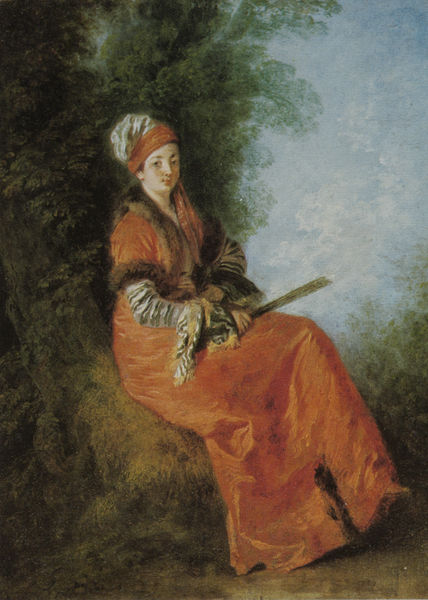
Titel: La rêveuse, Die Träumerin
Künstler: Antoine Watteau
Standort: Chicago (Illinois)
Institution: The Art Institute of Chicago
Schlagwörter: baum, blau, blätter, fuß, gemälde, hand, himmel, laub, umhang, weiß, wolken, bäume, grün, landschaft, sitzen, braun, elegant, frau, hintergrund, hut, kleid, mund, nase, orange, profil, zeichnung, blick, blüte, dame, gras, park, parkanlage, rot, schal, tuch, wiese, wolke, fächer, haube, hochformat, malerei, rock, jacke, jung, kappe, mütze, arm, augen, bluse, gesicht, kragen, lang, pelz, stein, stirnband, ärmel, bildnis, hände, portrait, porträt, erde, natur, stamm, busch, büsche, gebüsch, boden, auge, figur, kostüm, mantel, sitzend, saum, blatt, pflanze, pflanzen, lippen, seide, wald, stock, garten, beine, fell, kopfbedeckung, lächeln, bein, sommer, schuhe, farben, dunkelgrün, constable, kopftuch, france, sitzt, schick, satin, wurzel, moos, draußen, lichtung, dreiviertel, nerz, kopfputz, schuh, sitzfigur, ganzfigur, tracht, kolorit, wohlhabend, schultertuch, blauer himmel, rouge, hain, himel, rokokko, cape, turban, kräftig, hofdame, grazil, gartenanlage, blickend, watteau, kopfbedekung, karminrot, jäckchen, dreiviertel profil, girl, kurtisane, langes kleid, rococo, jug, rollenportrait, helblau, baumstupf, gemringelt